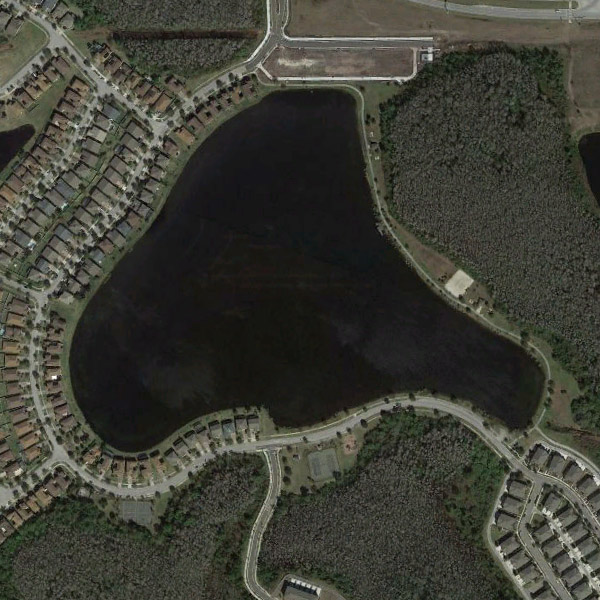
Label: Pond